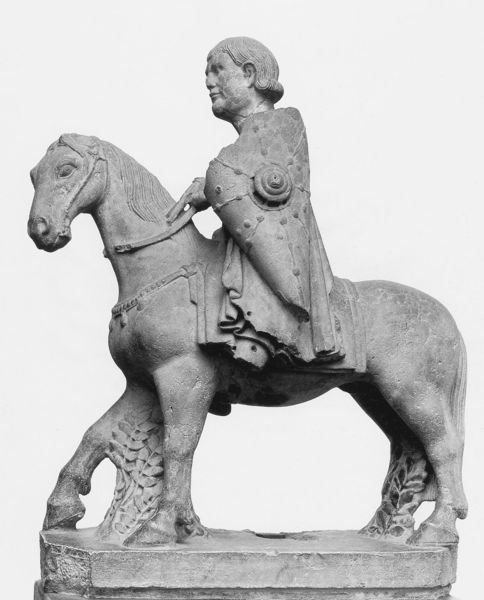
Titel: Monatsreliefs
Institution: Ferrara, Dommuseum
Schlagwörter: blätter, laub, mann, umhang, mund, nase, ohr, profil, arm, augen, falten, sockel, stein, zweige, kirche, figur, haare, mantel, decke, pflanze, pflanzen, kinn, lippen, pferd, reiter, skulptur, statue, huf, hufe, mähne, sattel, schweif, zaumzeug, zügel, bein, klein, bildhauerei, plinthe, foto, schild, schwarzweiß, herrscher, schritt, ritter, nüstern, zaum, standbild, reiterstandbild, martin, reit, fiebel, st. martin, karl der grosse, bamberg, spckel, hl martin